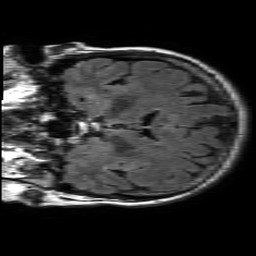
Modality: FLAIR
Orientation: coronal
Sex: female
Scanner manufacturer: philips
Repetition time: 11 s
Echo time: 0.125 s